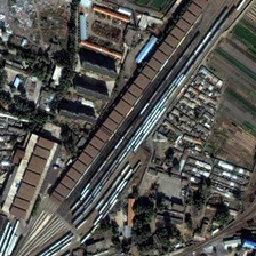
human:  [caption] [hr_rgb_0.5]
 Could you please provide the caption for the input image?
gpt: this railway station with several trains stopping here separates those houses and farmland .

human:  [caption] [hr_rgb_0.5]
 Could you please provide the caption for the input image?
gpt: Several trains parked side by side are next to a long rectangular building.

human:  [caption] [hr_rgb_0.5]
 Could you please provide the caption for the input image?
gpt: Several trains parked side by side are next to a rectangular building.

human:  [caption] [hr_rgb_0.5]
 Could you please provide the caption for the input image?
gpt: The next few trains are next to the long rectangular building.

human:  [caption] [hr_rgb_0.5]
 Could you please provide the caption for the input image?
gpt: Several trains parked side by side beside a rectangular building.